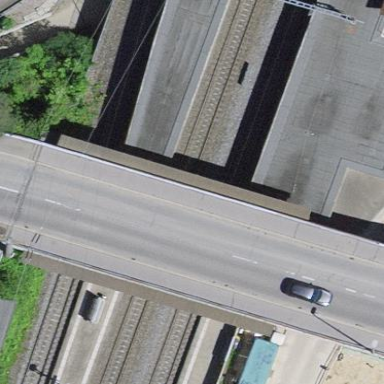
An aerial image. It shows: Bridge with beam structure.